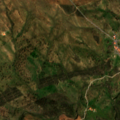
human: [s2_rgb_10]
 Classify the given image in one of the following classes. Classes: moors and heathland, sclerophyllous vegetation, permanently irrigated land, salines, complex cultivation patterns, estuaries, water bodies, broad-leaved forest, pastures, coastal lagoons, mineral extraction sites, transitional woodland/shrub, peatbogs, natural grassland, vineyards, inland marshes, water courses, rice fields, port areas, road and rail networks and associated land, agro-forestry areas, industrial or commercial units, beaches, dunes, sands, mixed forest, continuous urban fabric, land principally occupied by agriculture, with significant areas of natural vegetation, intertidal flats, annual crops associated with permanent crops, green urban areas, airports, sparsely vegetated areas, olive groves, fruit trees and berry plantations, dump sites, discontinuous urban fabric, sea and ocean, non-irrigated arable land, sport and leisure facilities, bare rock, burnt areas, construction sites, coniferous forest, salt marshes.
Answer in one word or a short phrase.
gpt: non-irrigated arable land, agro-forestry areas, transitional woodland/shrub